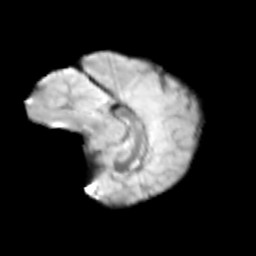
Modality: T2w
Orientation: sagittal
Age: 11
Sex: female
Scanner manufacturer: siemens
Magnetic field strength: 3 T
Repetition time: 3.8 s
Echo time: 0.07 s